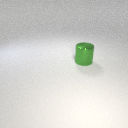
large green metal cylinder